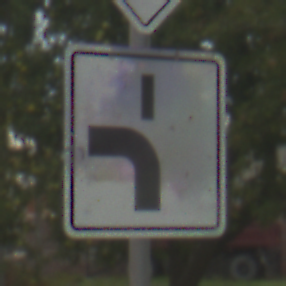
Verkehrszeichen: VerlaufVorfahrtsstrasse5
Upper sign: Vorfahrtsstrasse
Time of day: MorningAfternoon
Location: Outdoor (Suburban)
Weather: PartlyCloudy
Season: NotSpecified
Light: Natural